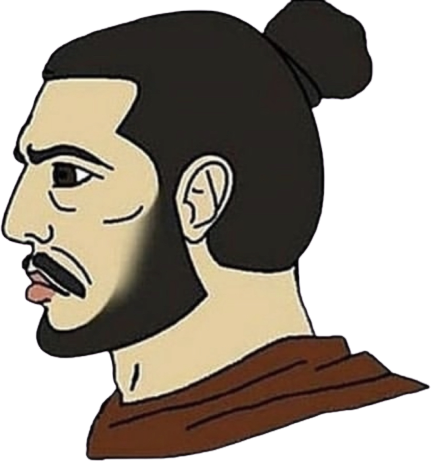
Label: 4_Yes_Chad